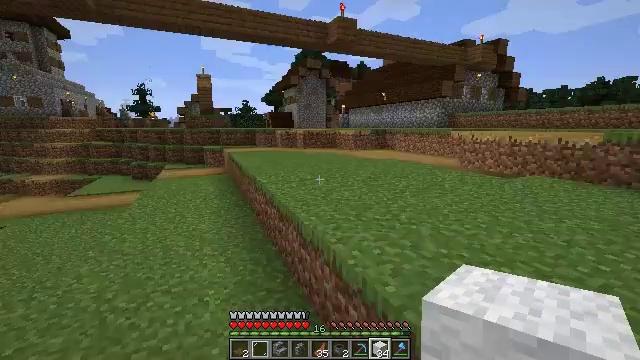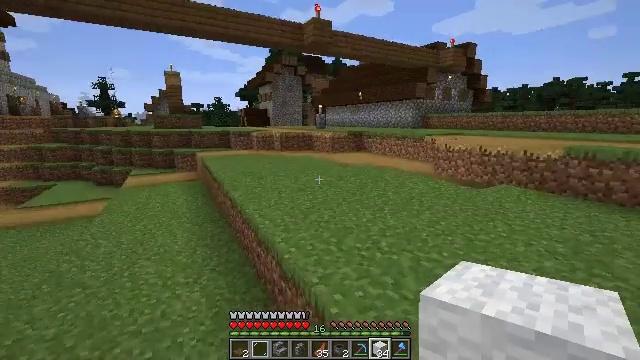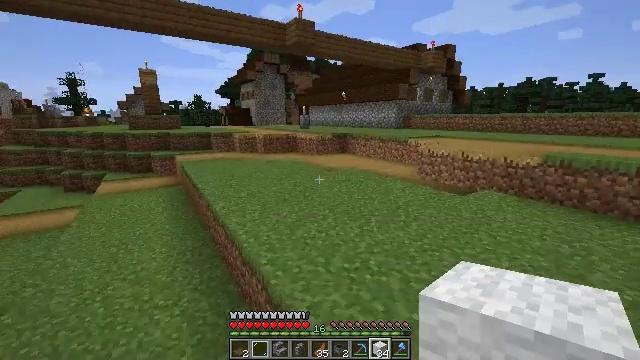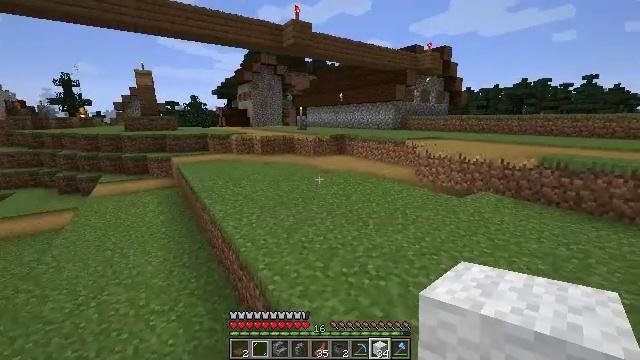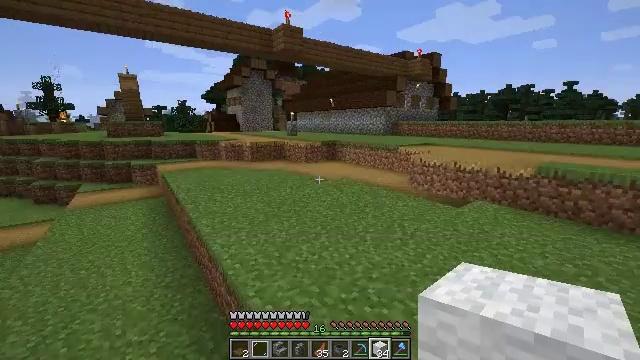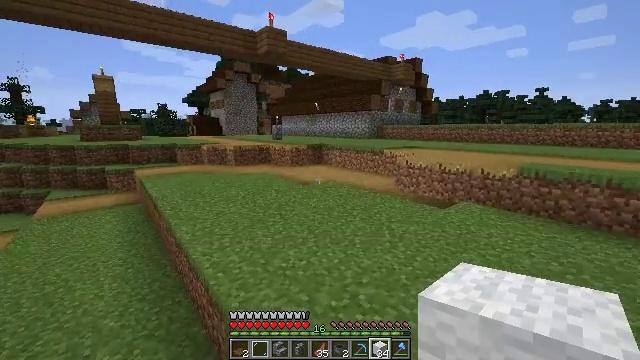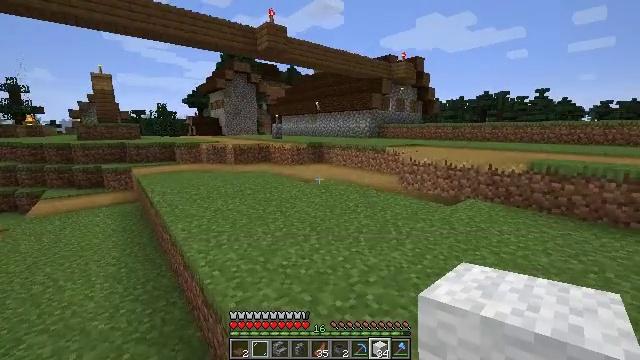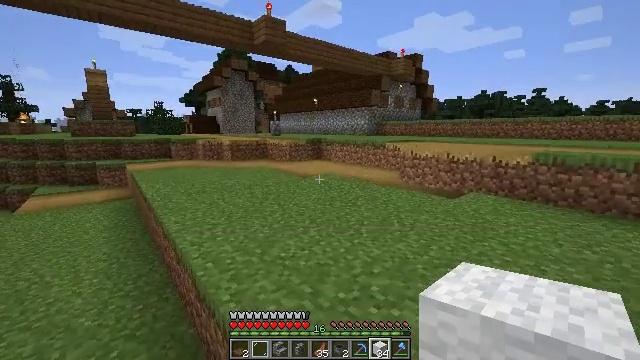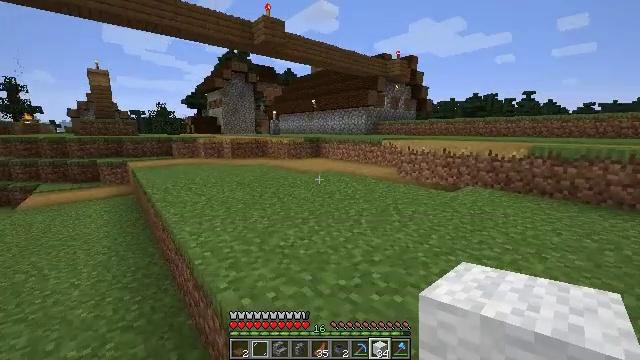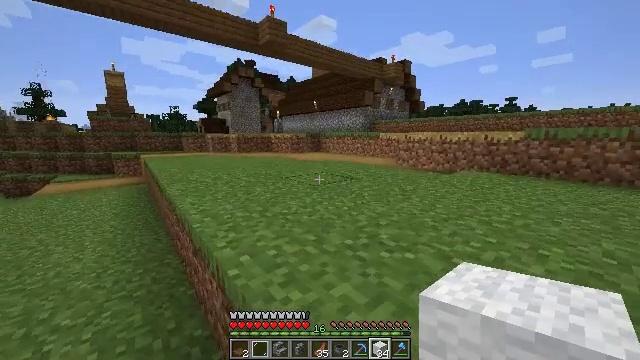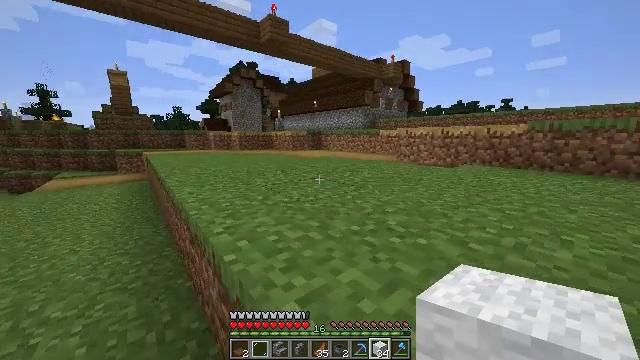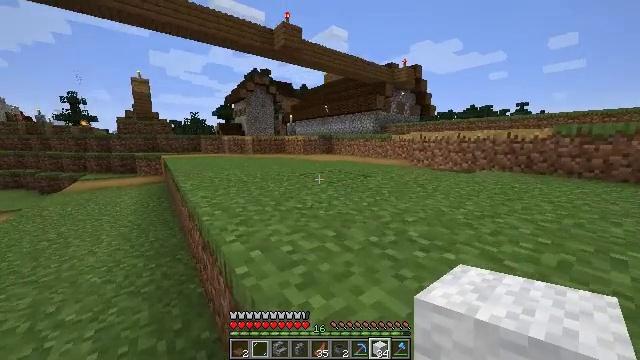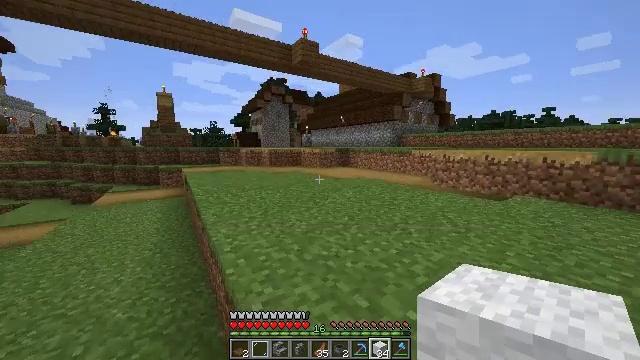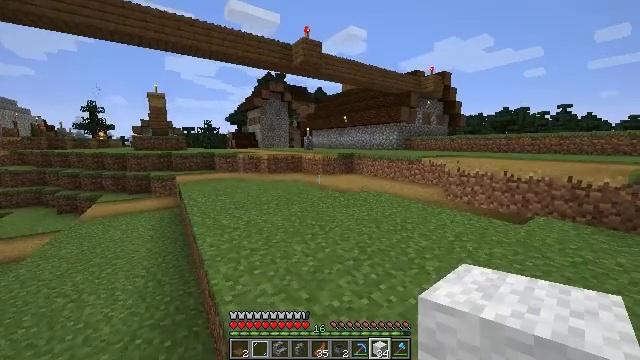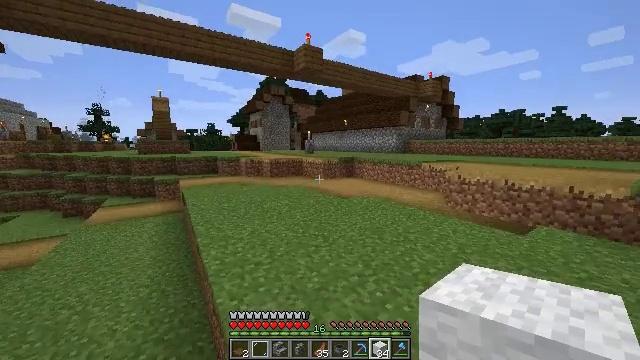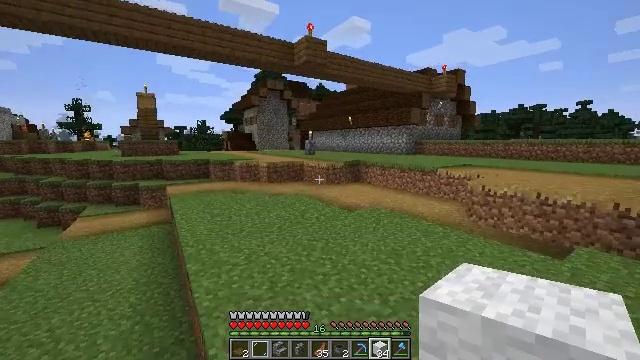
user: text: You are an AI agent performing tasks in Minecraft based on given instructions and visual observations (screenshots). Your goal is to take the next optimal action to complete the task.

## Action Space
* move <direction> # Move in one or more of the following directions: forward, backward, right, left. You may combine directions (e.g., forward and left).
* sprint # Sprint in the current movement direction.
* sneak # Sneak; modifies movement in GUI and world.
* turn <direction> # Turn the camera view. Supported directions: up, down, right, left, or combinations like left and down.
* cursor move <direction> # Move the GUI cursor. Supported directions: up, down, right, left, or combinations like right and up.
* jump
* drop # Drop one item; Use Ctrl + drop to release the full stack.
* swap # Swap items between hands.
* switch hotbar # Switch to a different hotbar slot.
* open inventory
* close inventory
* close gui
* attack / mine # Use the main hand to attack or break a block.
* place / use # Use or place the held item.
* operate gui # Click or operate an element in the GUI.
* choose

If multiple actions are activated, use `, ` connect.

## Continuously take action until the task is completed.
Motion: motion action
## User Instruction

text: Craft a minecart using five iron ingots.
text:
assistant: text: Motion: move forward, turn right and down, jump
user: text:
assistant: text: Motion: move forward, turn right, jump
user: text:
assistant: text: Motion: move forward, jump
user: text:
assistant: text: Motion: move forward, turn right, jump
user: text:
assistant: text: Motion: move forward, turn right, jump
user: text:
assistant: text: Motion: move forward, jump
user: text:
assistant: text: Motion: move forward, sprint, jump
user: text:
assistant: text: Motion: move forward, sprint, jump
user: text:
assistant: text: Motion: move forward, sprint, jump
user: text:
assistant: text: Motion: move forward, sprint, jump
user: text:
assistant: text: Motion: move forward, sprint, turn left, jump
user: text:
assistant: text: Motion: move forward, turn left and up, jump
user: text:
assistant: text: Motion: move forward, jump
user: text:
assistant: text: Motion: move forward, jump
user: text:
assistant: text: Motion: move forward, sprint, jump
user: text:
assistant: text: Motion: move forward, sprint, jump
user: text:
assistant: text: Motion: move forward, sprint, jump
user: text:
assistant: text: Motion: move forward, sprint, jump
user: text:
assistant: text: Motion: move forward, sprint, jump
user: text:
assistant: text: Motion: move forward, jump
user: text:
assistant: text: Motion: move forward, jump
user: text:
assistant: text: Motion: move forward, jump
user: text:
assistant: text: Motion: move forward, jump
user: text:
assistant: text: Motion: move forward, sprint, jump
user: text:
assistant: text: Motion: move forward, sprint, jump
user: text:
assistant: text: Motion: move forward, sprint, jump
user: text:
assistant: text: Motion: move forward, sprint, jump
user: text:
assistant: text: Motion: move forward, jump
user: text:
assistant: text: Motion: move forward, jump
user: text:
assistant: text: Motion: move forward, jump